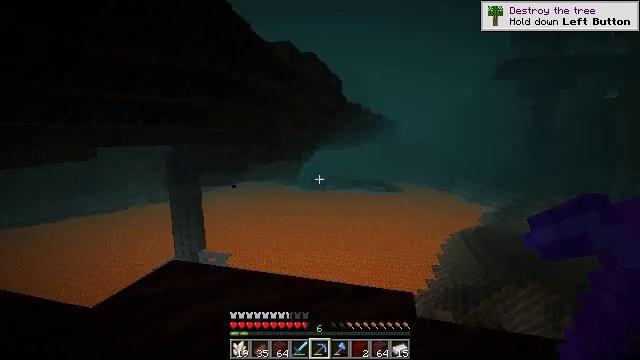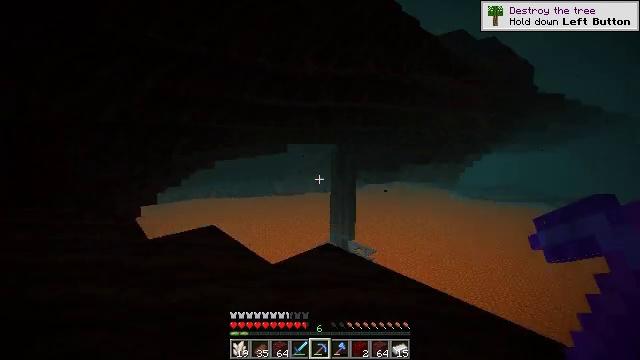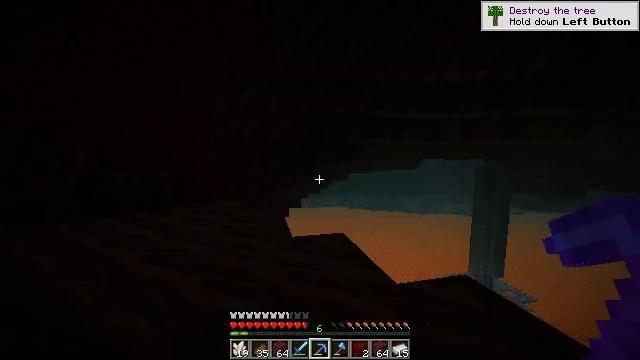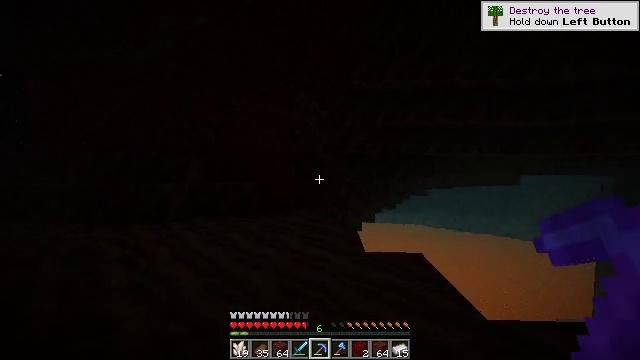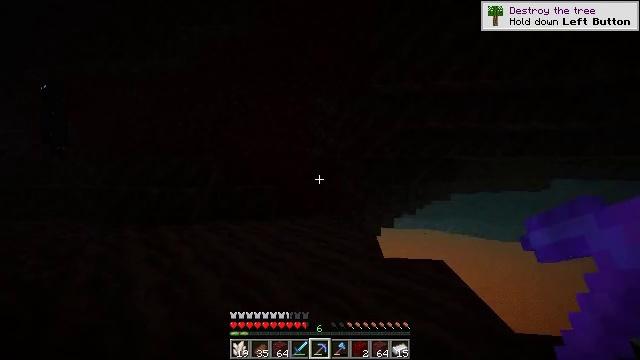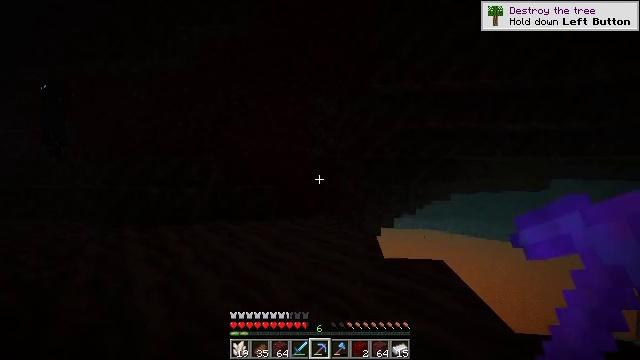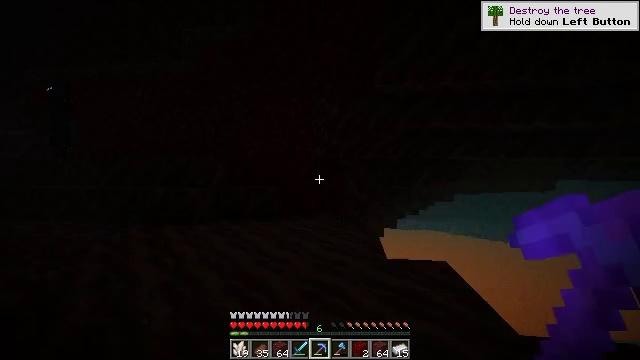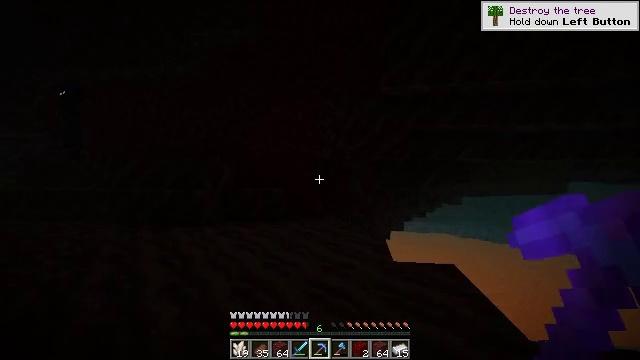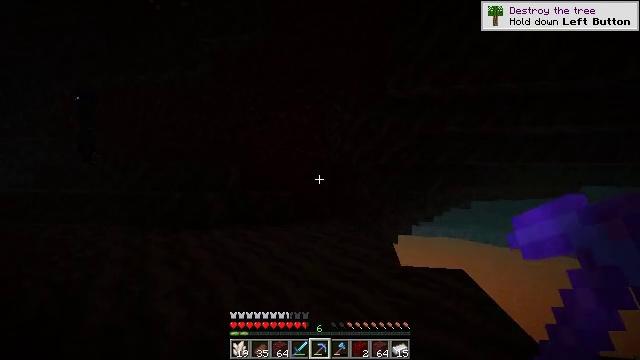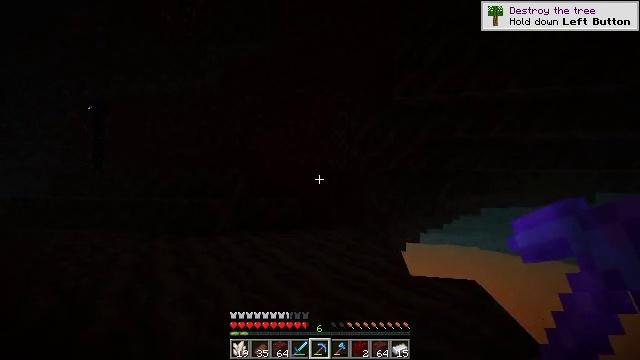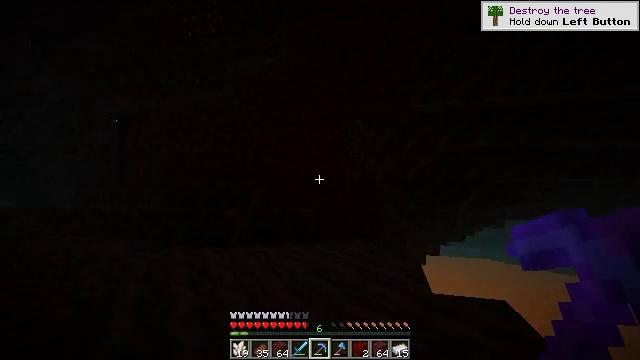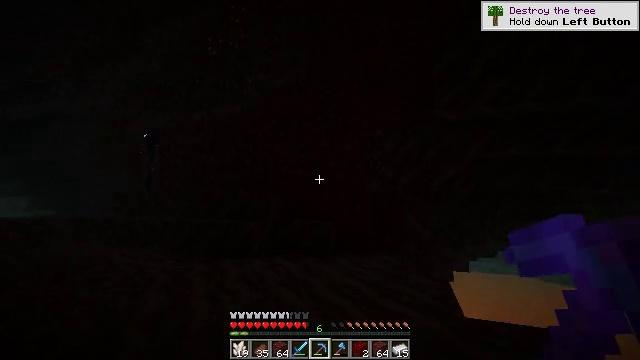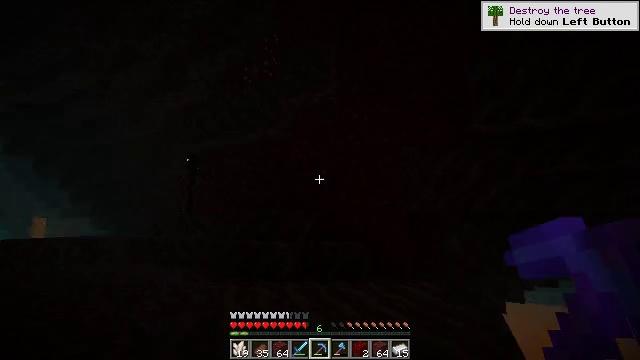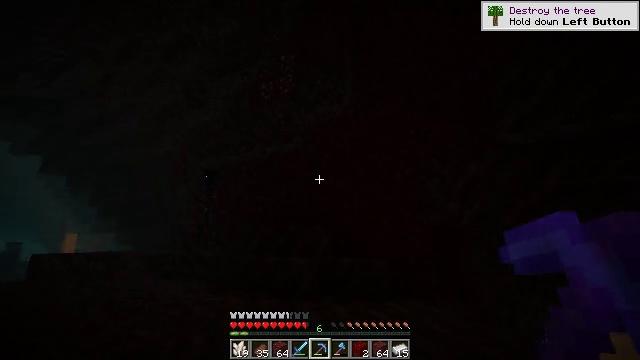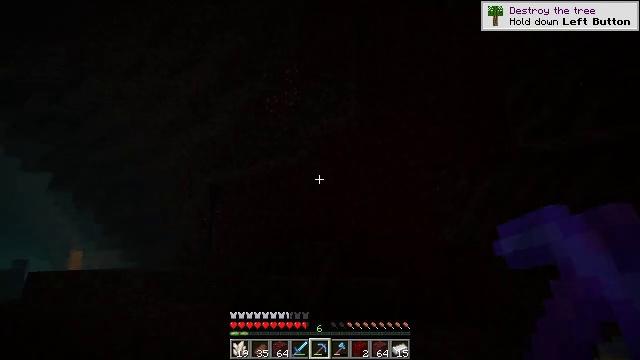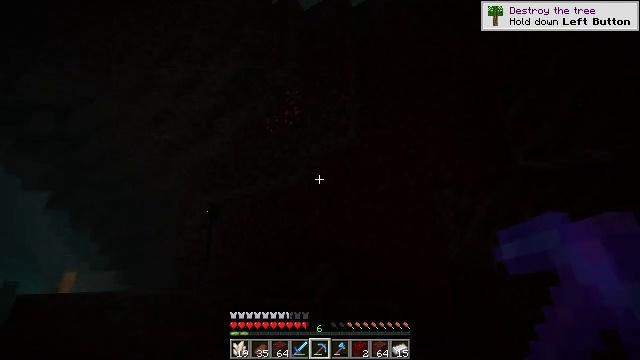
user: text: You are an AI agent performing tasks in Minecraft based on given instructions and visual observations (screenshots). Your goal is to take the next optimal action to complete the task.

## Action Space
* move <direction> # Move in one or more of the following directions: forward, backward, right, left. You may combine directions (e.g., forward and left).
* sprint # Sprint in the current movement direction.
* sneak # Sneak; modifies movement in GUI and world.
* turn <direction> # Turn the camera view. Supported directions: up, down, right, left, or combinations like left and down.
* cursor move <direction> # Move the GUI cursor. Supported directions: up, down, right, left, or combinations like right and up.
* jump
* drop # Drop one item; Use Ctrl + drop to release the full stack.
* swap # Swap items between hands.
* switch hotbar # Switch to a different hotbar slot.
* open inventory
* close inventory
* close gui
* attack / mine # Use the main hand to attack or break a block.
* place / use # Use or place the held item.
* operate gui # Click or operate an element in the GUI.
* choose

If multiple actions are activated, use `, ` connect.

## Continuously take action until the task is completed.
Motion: motion action
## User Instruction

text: Extract soul sand for building purposes.
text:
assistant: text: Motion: turn left
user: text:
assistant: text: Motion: turn left and up
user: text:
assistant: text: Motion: turn left and up
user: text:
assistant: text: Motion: turn left
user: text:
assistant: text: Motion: no_op
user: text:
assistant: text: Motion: no_op
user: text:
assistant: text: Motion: turn left
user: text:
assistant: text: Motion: turn left
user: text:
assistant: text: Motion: move forward, turn left and up
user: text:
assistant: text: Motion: move forward, turn left and up
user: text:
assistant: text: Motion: move forward, turn left and up
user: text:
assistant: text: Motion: move forward, turn left and up
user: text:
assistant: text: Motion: move forward, turn left and up
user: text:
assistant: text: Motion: move forward, turn left and up
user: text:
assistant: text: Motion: move forward, turn up
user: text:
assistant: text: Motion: move forward, turn up
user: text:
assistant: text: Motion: move forward, turn up
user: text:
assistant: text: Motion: move forward, turn up
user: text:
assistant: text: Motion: move forward
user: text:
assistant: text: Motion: move forward
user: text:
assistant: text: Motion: move forward, sprint
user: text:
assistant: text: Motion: move forward, sprint
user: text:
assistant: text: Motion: move forward, sprint
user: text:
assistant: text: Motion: move forward, sprint, turn left
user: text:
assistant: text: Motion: move forward, sprint, turn left
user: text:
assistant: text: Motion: move forward, sprint
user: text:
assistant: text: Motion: move forward, turn left
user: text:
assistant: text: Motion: move forward, turn left and down
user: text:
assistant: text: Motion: move forward, turn left and down
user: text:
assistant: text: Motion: move forward, turn left and down